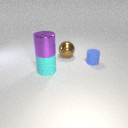
large brown metal sphere to the left of small blue rubber cylinder